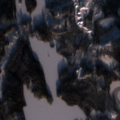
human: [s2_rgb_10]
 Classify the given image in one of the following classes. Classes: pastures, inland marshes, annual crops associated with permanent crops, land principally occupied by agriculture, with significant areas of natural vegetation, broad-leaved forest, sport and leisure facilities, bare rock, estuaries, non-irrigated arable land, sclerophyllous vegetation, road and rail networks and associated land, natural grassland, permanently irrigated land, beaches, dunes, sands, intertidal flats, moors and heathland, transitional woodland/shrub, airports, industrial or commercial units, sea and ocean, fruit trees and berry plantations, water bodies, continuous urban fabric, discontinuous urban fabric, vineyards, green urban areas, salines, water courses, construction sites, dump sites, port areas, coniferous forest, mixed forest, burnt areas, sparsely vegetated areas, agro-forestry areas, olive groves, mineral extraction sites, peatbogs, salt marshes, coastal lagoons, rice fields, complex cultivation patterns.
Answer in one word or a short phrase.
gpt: coniferous forest, mixed forest, transitional woodland/shrub, water bodies